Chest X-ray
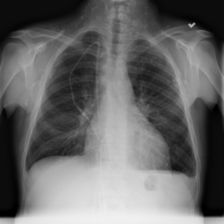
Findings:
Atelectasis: negative
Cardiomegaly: negative
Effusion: positive
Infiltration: positive
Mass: negative
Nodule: negative
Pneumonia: negative
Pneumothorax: negative
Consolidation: negative
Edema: negative
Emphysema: negative
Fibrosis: negative
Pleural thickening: negative
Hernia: negative